Question: I've recently started a excel spreadsheet to track my spending. I've been trying to find a way to group certain expenses together to see my monthly spending in those areas. Maybe there's an easier way but I was trying an =IF formula to find a word such as "gas", then take the cell to the right(where the amount would be) and sum all of the gas expenses in row 1. The same with "food" or Misc".
Example of Spreadsheet:

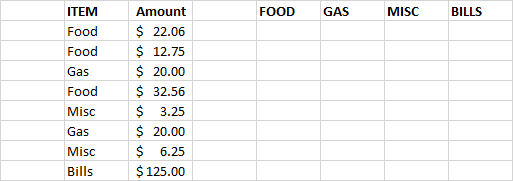
Answer: If you want to display it alongside the input data (so not in a pivot), you can use the SUMIF formula.
SUMIF or SUMIFS are as simple as defining the range you want to SUM, the criteria you want to match and the range you want to look in.
So in this instance (based on my screenshot below), in Cell D2 you would add the following formula and fill it across to Cell F2:
'=SUMIF($A:$A,D$1,$B:$B)'
Example:
<URL>
Note: The values in the yellow highlighted cells (headings) must EXACTLY match the spelling you have in column A (item).